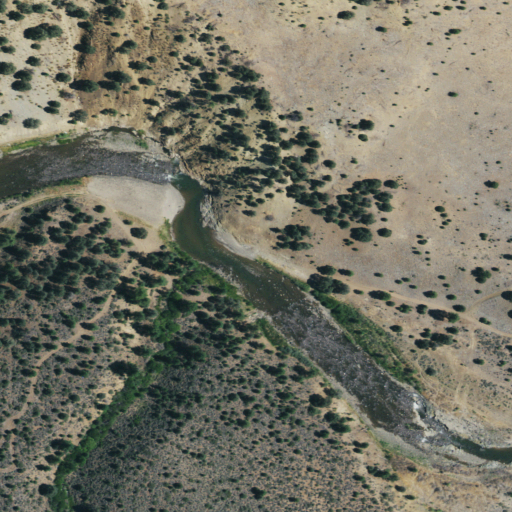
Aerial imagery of valley in California named Cottonwood Canyon containing shrub, grassland, and open water